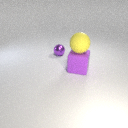
small purple metal sphere to the left of large purple rubber cube